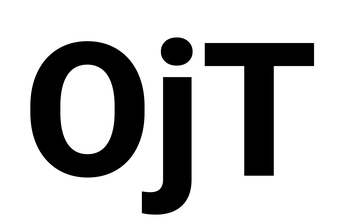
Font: Roboto_ExtraBold